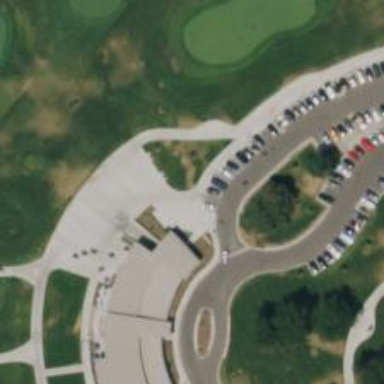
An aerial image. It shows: Footway that resembles golf path.